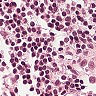
Metastatic tissue present: no